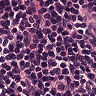
Metastatic tissue present: no